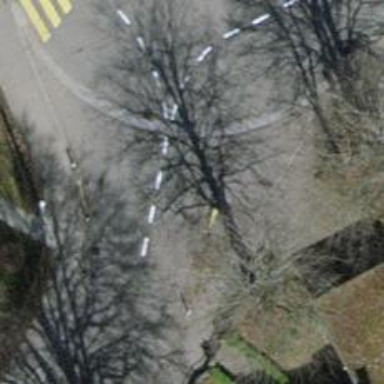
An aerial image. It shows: Uncontrolled zebra crossing on the road.